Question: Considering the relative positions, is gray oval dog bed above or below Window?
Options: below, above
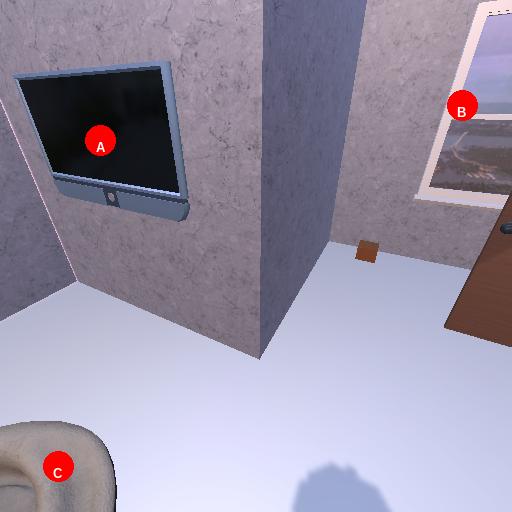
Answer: below